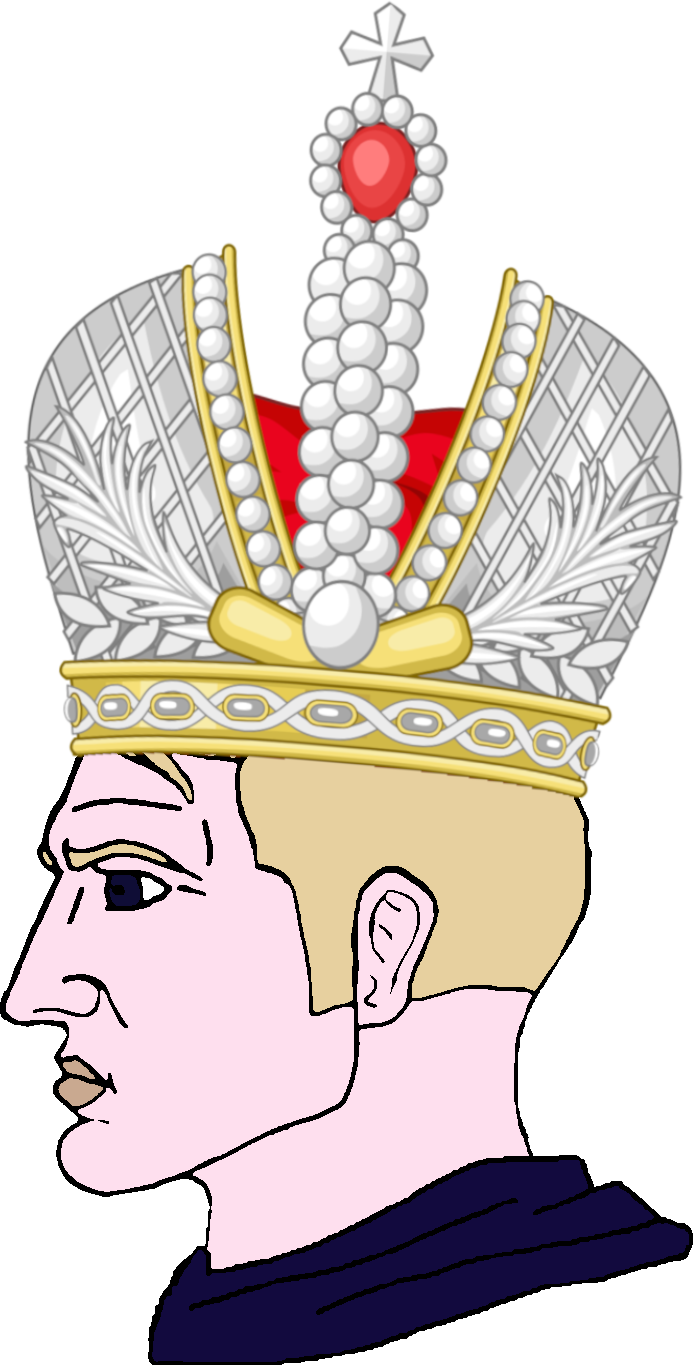
Label: 4_Yes_Chad